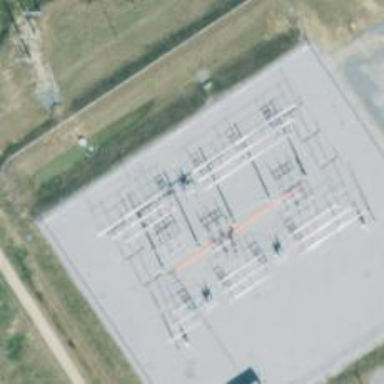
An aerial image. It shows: Switch used for power control.